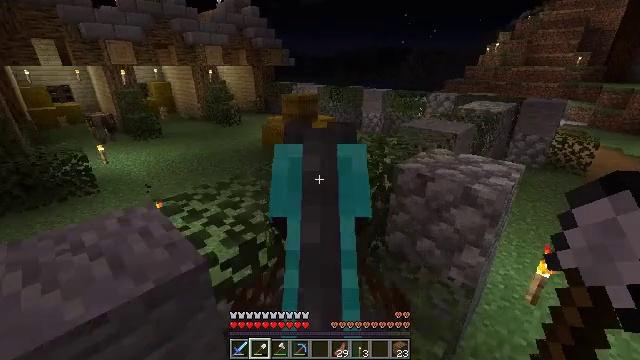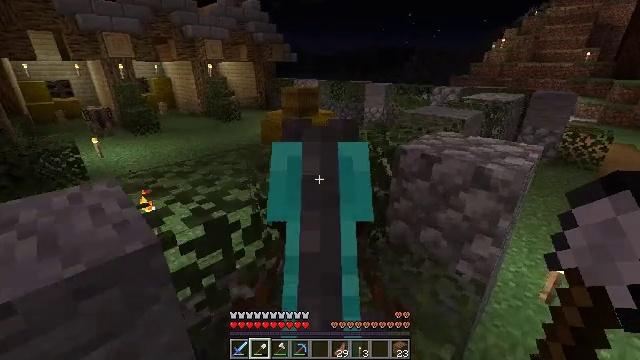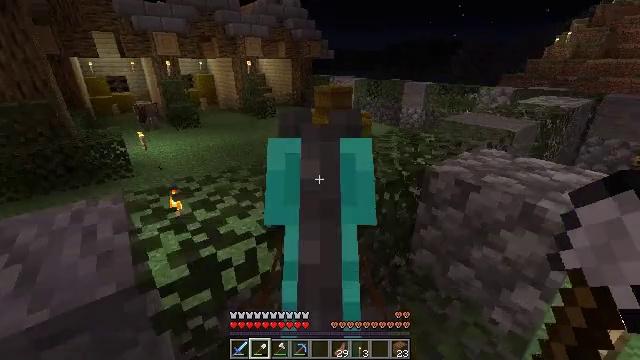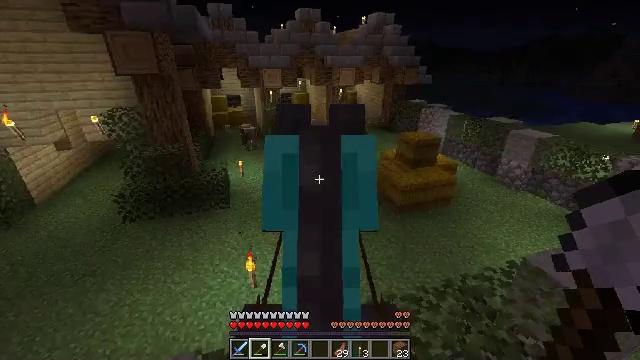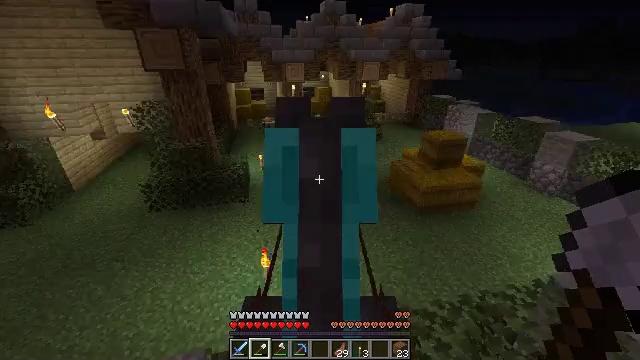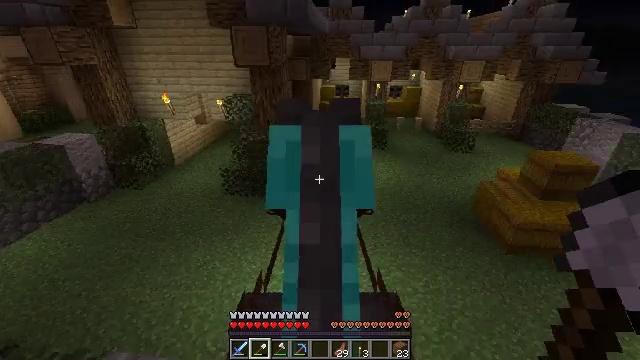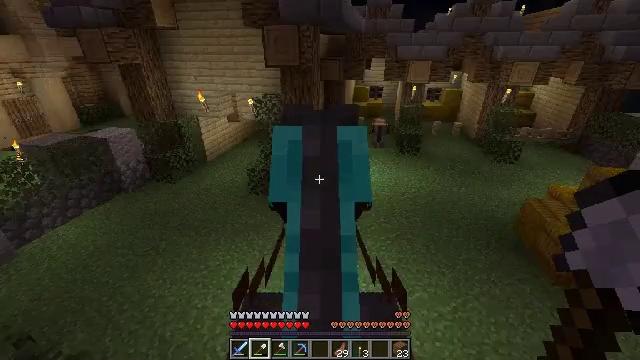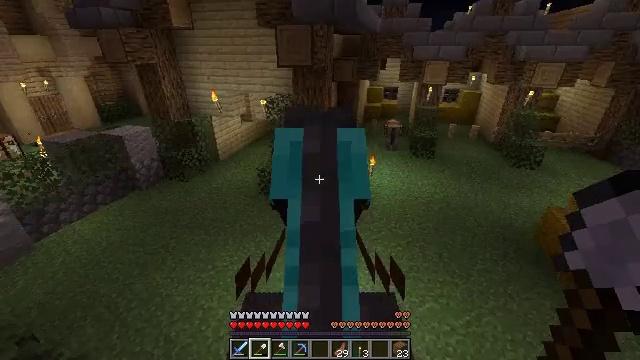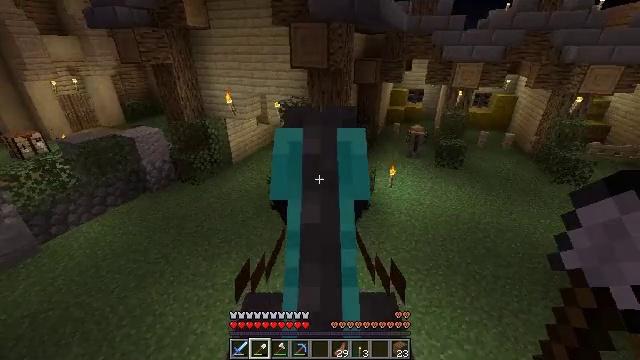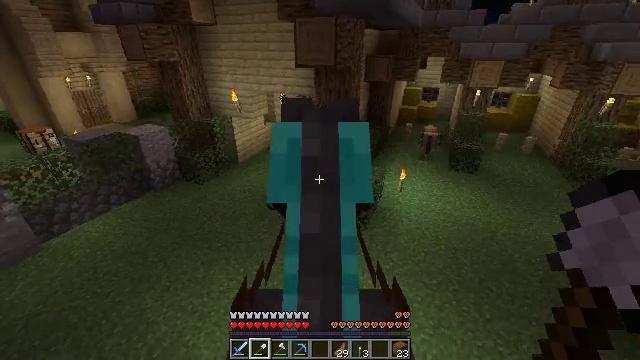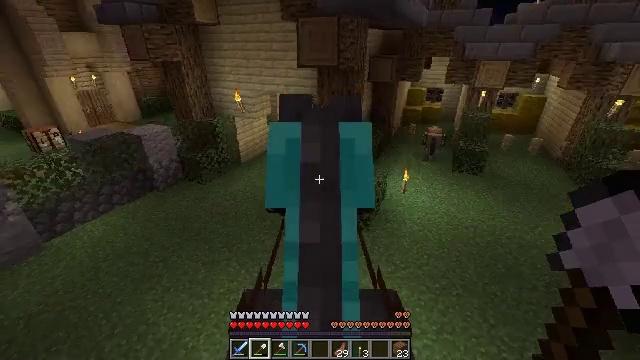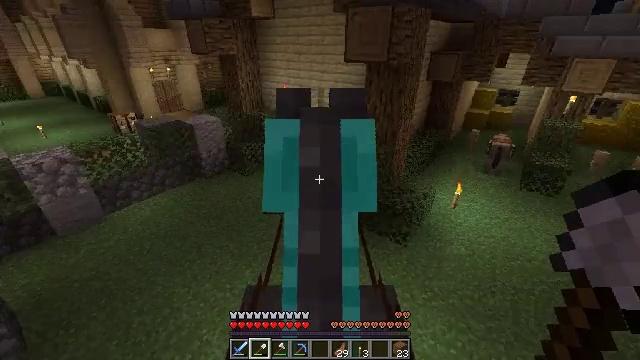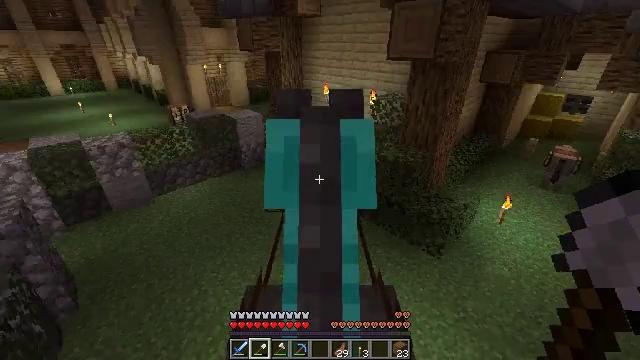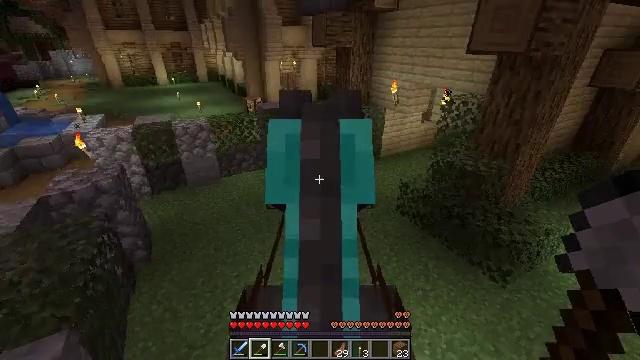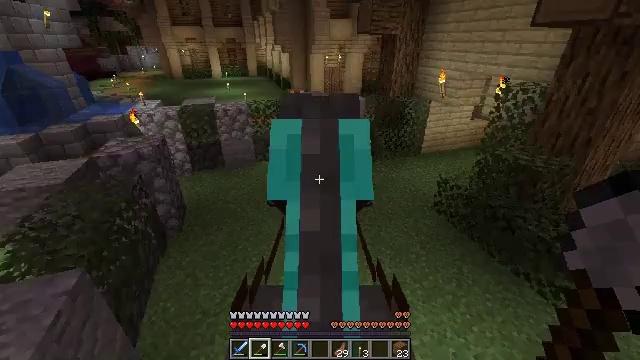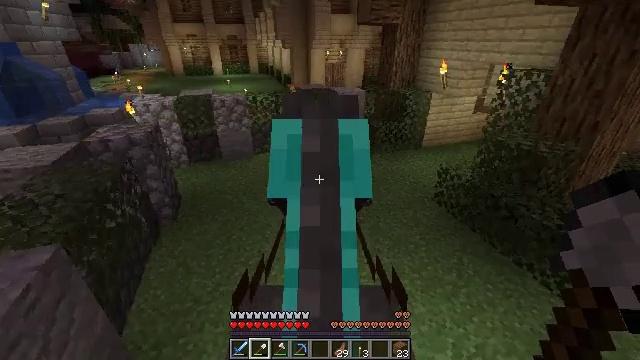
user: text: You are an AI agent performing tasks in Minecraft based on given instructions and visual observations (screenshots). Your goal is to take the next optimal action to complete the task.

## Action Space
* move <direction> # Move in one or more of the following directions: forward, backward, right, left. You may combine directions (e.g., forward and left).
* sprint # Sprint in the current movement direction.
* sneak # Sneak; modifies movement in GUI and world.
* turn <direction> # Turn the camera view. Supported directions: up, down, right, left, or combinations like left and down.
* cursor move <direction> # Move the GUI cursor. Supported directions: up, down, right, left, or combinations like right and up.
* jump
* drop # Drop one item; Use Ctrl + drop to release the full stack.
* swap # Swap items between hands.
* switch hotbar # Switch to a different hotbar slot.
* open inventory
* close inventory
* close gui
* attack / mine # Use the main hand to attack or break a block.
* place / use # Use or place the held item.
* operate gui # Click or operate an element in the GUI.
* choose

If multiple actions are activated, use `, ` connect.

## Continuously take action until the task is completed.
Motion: motion action
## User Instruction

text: Remove birch leaves from trees.
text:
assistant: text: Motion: move forward and move right, turn left
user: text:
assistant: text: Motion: move forward and move right, turn left
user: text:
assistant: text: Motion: move forward and move right, turn left
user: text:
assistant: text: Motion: move forward and move right, turn left and down
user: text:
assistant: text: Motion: move forward, turn left
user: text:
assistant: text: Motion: move forward, turn left
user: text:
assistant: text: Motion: move forward and move right, turn left
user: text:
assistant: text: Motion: move forward and move right, turn left
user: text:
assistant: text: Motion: move forward and move right, turn left
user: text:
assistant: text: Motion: move right, turn left
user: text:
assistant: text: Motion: move right, turn left
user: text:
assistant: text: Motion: move right, turn left
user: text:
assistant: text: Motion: turn left
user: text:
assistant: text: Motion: turn left
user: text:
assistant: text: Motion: no_op
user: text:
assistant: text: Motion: no_op
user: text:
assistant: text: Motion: no_op
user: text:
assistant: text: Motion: move forward
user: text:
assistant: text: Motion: move forward
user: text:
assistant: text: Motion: move forward, turn left
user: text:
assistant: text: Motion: move forward
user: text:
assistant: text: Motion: move forward
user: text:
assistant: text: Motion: move forward
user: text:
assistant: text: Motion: move forward
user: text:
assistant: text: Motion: move forward
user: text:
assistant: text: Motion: move forward
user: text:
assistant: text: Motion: move forward
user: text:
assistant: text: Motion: move forward
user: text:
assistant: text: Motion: move forward
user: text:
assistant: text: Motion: move forward, turn right and down